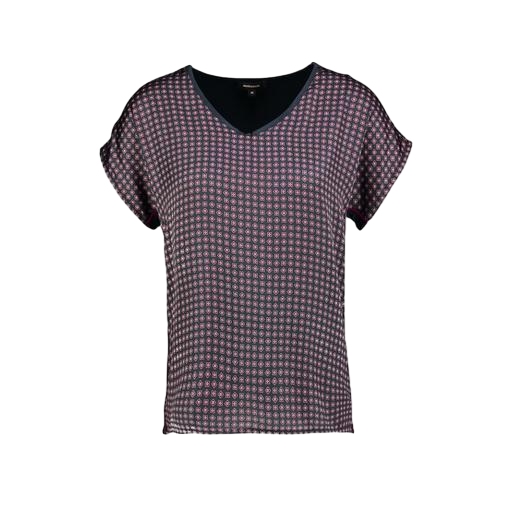
black geo-print t-shirt only macy, blue plus size printed t-shirt only macy, blue printed contrast t-shirt only macy, white background